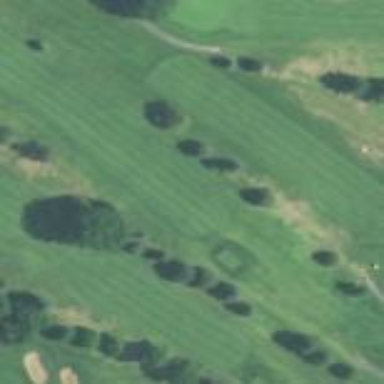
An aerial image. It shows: Rough area on grassy golf course.